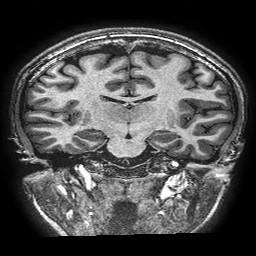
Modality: T1w
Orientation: sagittal
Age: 17
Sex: female
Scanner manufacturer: ge
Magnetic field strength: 3 T
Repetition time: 0.00766 s
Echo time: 0.003476 s